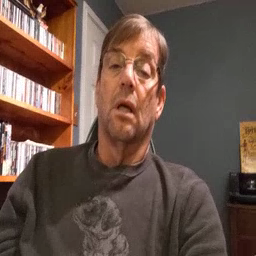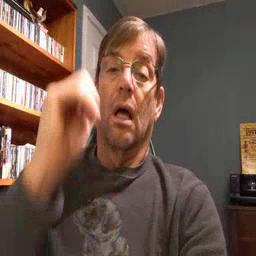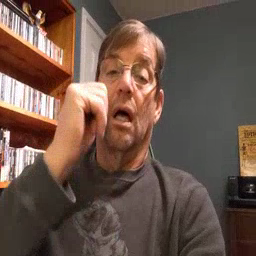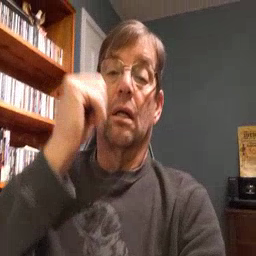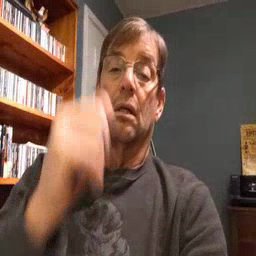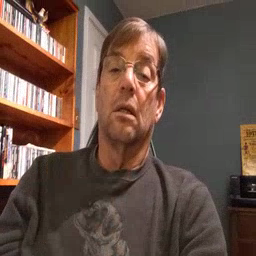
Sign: aunt